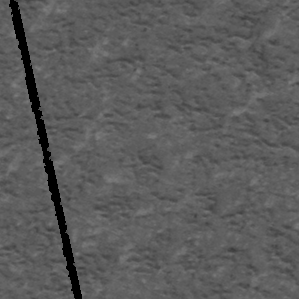
Label: frost